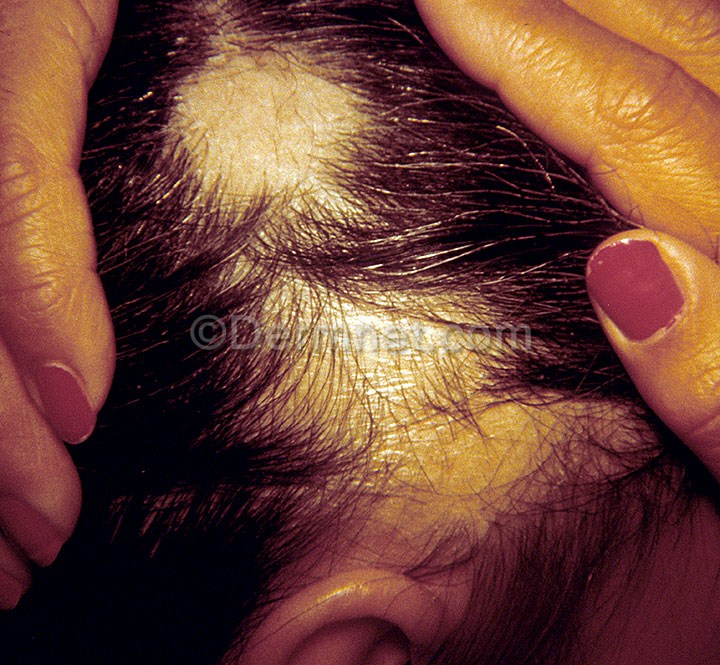
Disease: Actinic Keratosis Basal Cell Carcinoma and other Malignant Lesions